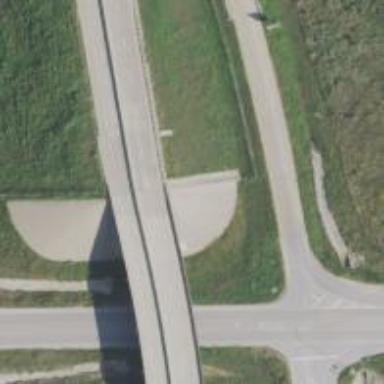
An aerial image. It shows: Bridge on motorway expressway.